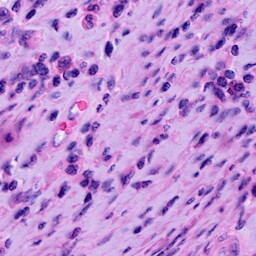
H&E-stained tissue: Cervix